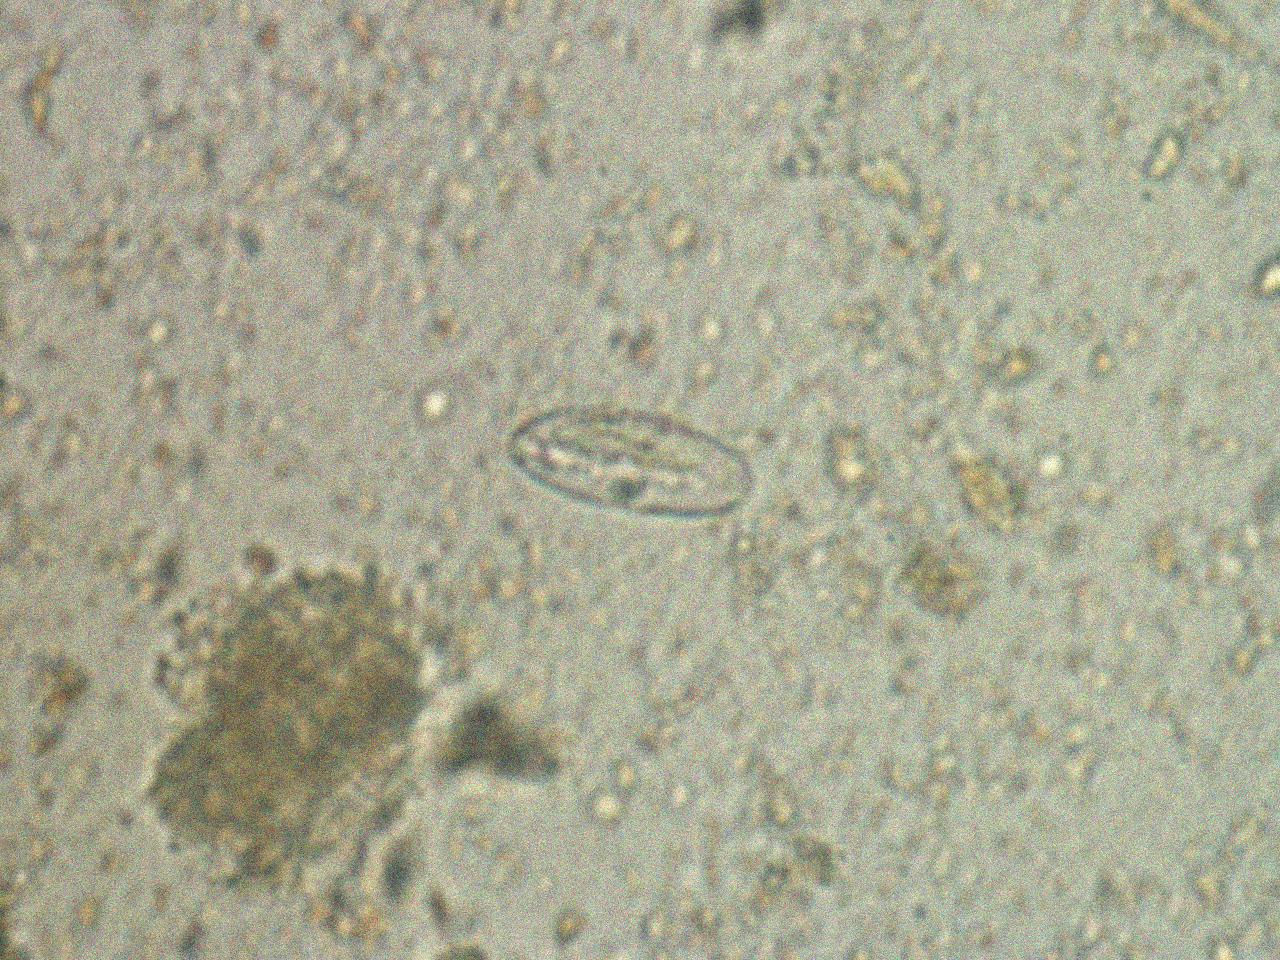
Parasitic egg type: Enterobius vermicularis